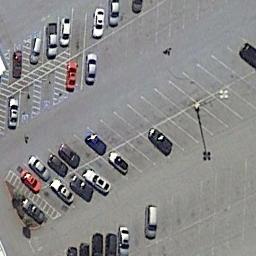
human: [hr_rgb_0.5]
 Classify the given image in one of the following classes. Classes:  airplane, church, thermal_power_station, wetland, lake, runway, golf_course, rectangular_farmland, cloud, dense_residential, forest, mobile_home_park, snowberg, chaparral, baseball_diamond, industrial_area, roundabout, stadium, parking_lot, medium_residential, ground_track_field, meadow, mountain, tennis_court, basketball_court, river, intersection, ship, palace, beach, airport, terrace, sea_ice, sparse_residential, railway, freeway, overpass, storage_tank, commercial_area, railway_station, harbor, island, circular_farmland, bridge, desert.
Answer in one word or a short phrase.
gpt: parking_lot